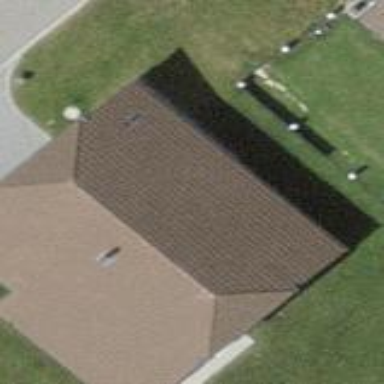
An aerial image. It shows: Simple and straightforward house.